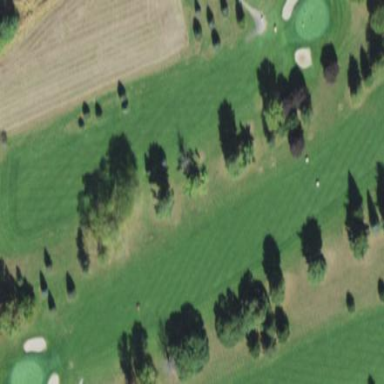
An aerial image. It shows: Golf fairway surrounded by grass.